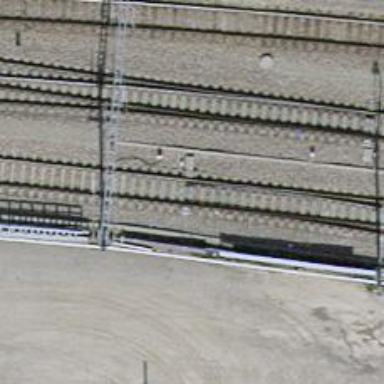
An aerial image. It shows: Railway switch.